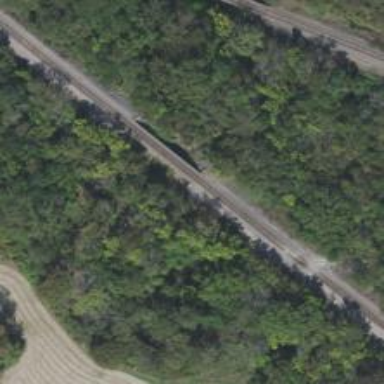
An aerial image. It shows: Railway bridge.